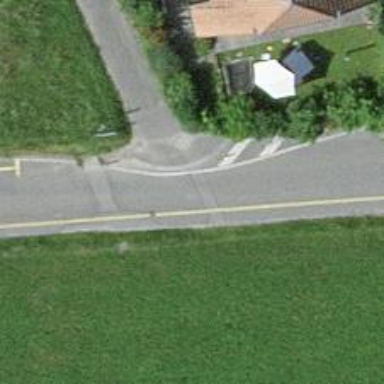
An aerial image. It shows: Tertiary road with asphalt surface.